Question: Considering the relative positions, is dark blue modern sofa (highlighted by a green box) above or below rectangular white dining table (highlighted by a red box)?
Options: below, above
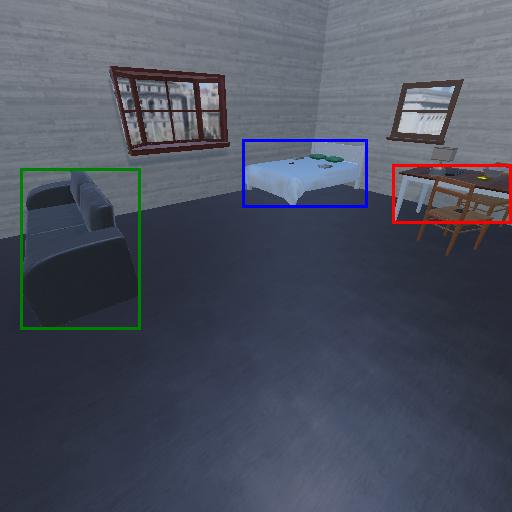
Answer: below